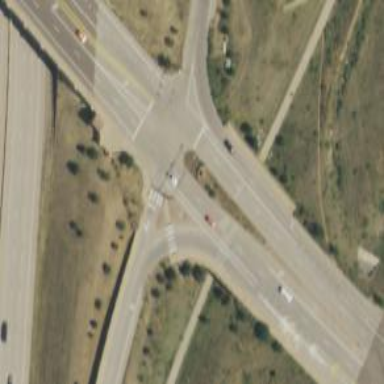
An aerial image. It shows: Marked crossing with zebra markings on the road.